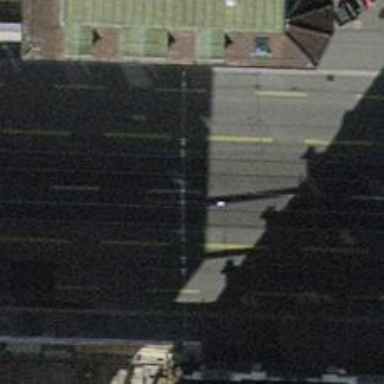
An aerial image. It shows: Tertiary asphalt road with separate sidewalks. The road has trolley wires for trams and separate lane for cyclists on both sides with embedded tram rails.